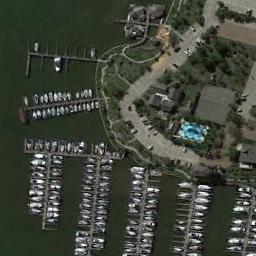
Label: harbor